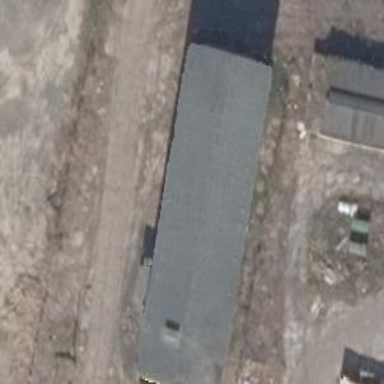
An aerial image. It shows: Building with gabled roof.